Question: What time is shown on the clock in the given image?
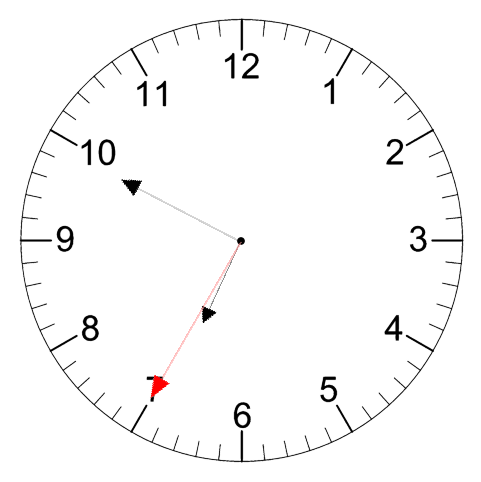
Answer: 06:49:35